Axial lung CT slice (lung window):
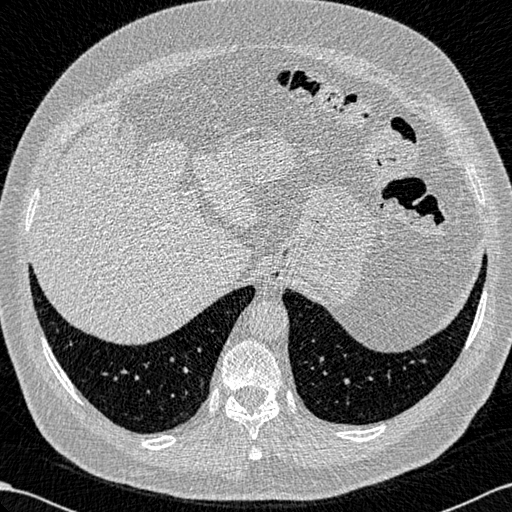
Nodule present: no